Question: In my app, I have two views within my main view controller. One is for entering the details about your budget. The other is for viewing the current state of your budget.
When the enter button is tapped on the entry view, that view slides down to reveal the current budget view.
In viewWillAppear I have some code that is executed if the enter button has been tapped but the view has not been moved (this happens when the app has been closed down completely and reopened).
The reset button does the opposite of the enter button and slides the view back up.
The issue is that sometimes when the reset button is tapped, the view starts to slide up but then stops near the bottom of the view. This all worked great before I updated my app to work on iPhone 6 and iPhone 6 Plus, so I assume there is something wrong with my coordinate calculations. I just haven't been able to figure it out. Here is how it looks when it gets stuck:

Reset button:
'''
self.budgetEntryView.hidden = false
resetButtonNav.enabled = false
UIView.animateWithDuration(0.3, delay: 0, options: .CurveLinear, animations: {
self.budgetEntryView.center = CGPointMake(self.budgetEntryView.center.x, self.budgetEntryView.center.y - 500)
}, completion: { (finished:Bool) in
self.budgetDisplayView.hidden = true
'''
viewWillAppear:
'''
if enterButtonTapped == true && self.budgetEntryView.center.y != 784 {
UIView.animateWithDuration(0.3, delay: 0, options: .CurveLinear, animations: {
self.budgetEntryView.center = CGPointMake(self.budgetEntryView.center.x, self.budgetEntryView.center.y + 500)
}, completion: { (finished:Bool) in self.budgetEntryView.hidden = true })
}
'''
Enter Button:
'''
UIView.animateWithDuration(0.3, delay: 0, options: .CurveLinear, animations: {
self.budgetEntryView.center = CGPointMake(self.budgetEntryView.center.x, self.budgetEntryView.center.y + 500)
}, completion: { (finished:Bool) in self.budgetEntryView.hidden = true })
'''
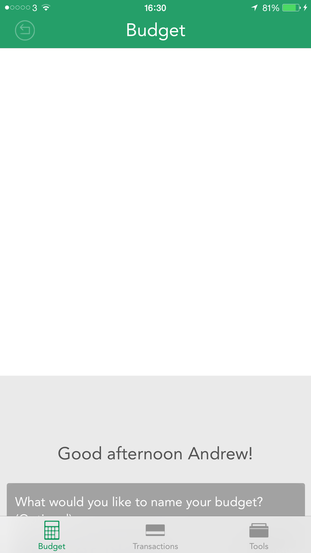
Answer: The fix was fairly simple once I used println as suggested to find the issue.
Basically, I just had to add the coordinates that the view will be positioned at on the new screen sizes like this:
'''
if enterButtonTapped == true && self.budgetEntryView.center.y != 784 && self.budgetEntryView.center.y != 868 && self.budgetEntryView.center.y != 740 && self.budgetEntryView.center.y != 833.5 {
'''